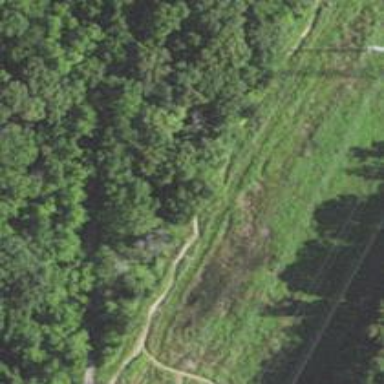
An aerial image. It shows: Path.